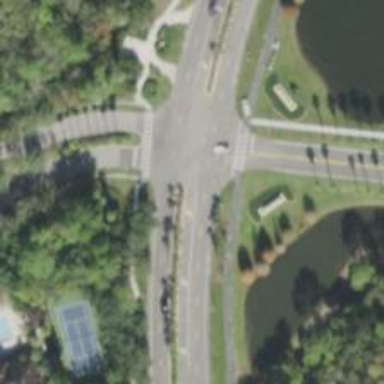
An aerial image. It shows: Marked crossing on cycleway road.